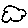
Label: cloud